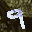
Label: 9